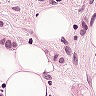
Metastatic tissue present: yes